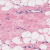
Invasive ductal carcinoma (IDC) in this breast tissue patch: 0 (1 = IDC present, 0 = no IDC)